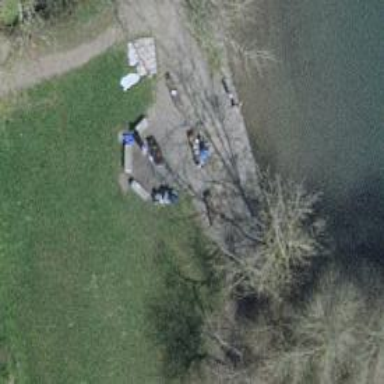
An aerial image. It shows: BBQ amenity.